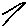
Label: zigzag